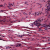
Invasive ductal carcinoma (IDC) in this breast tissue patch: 0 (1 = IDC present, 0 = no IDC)